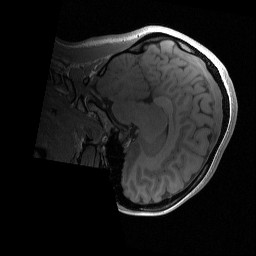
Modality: T1w
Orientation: sagittal
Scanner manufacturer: siemens
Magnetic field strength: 3 T
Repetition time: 2 s
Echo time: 0.0022 s